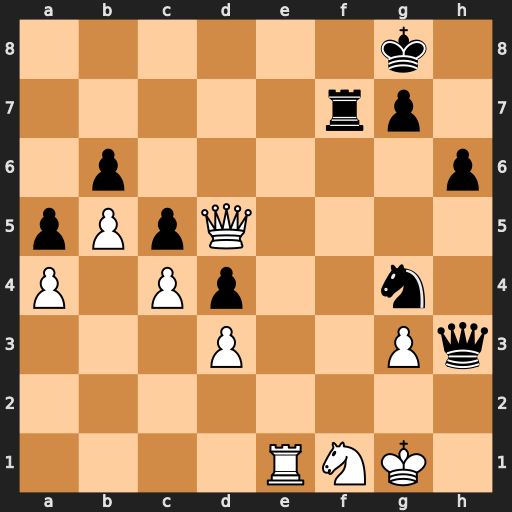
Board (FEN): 6k1/5rp1/1p5p/pPpQ4/P1Pp2n1/3P2Pq/8/4RNK1
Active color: w
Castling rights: -
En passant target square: -
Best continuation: Re8+ Kh7 Qxf7